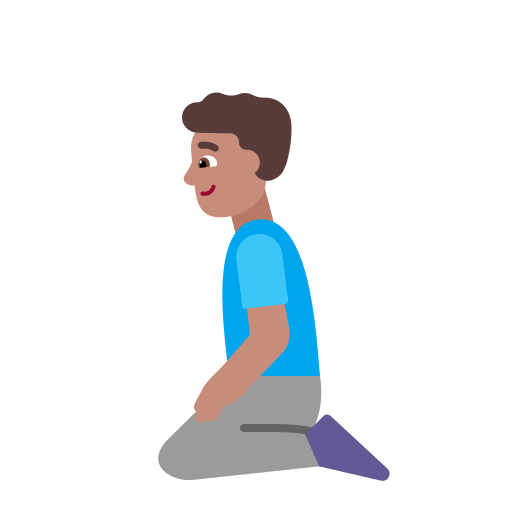
man kneeling flat